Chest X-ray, PA view. Patient: 17 years old, sex M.
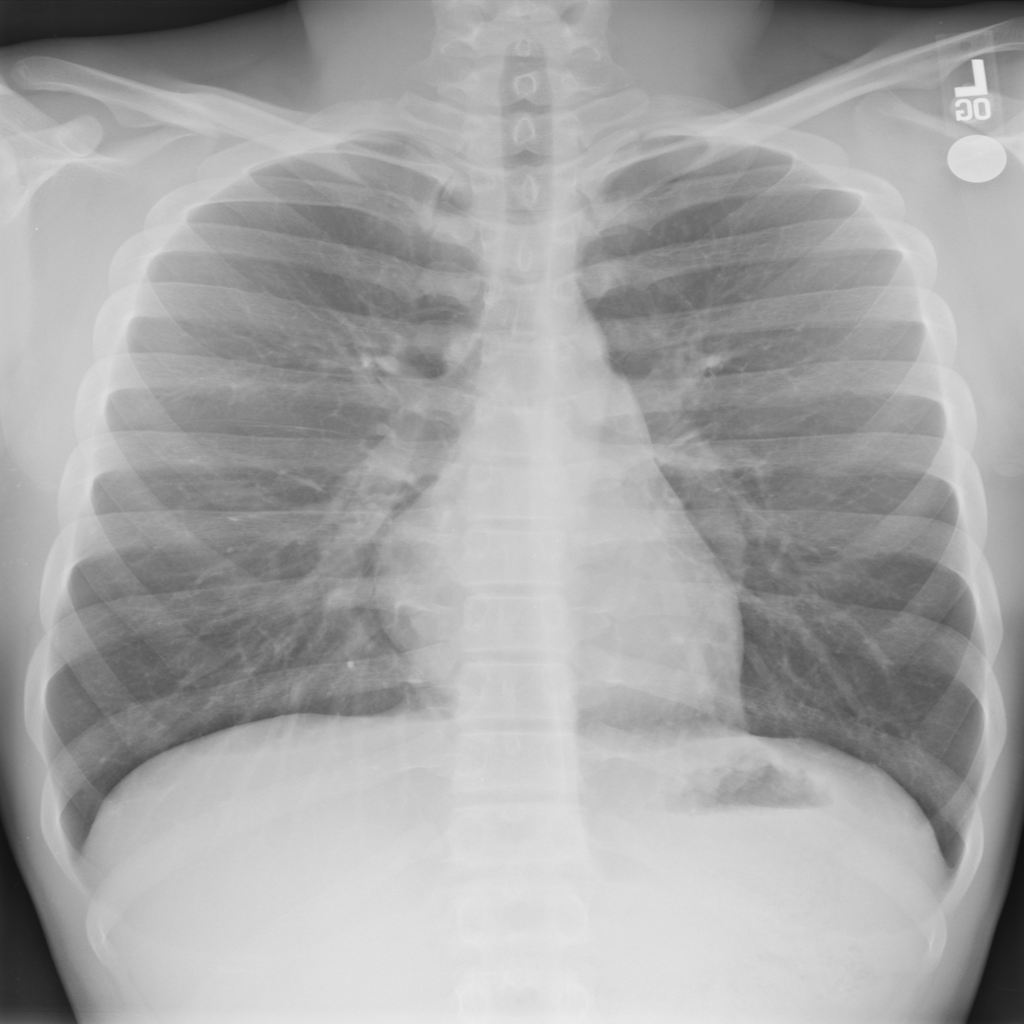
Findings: No Finding